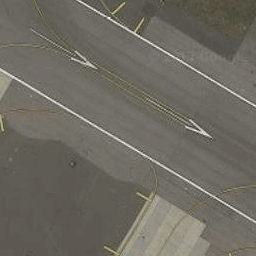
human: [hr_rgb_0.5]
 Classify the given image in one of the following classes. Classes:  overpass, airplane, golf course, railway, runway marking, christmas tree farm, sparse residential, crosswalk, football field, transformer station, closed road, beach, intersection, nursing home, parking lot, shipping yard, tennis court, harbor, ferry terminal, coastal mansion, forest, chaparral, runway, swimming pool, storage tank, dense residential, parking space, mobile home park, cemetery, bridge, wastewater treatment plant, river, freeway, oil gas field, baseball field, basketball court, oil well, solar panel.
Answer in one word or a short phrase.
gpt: runway